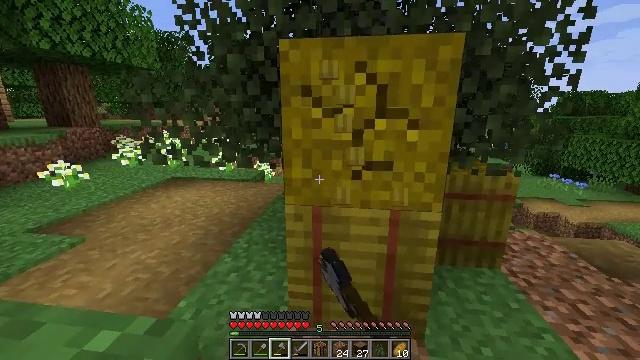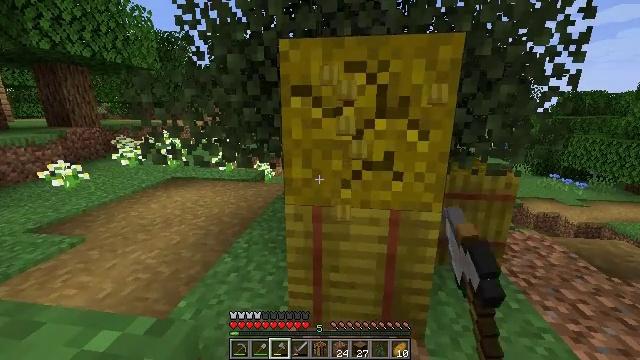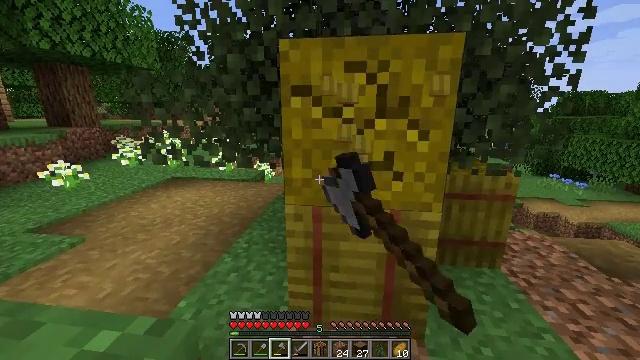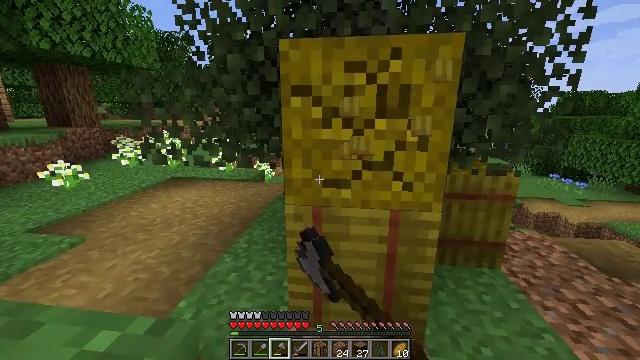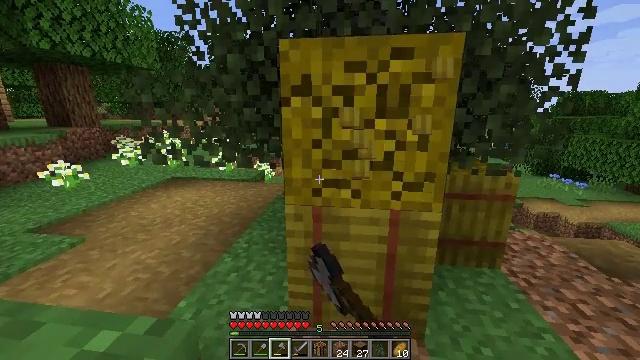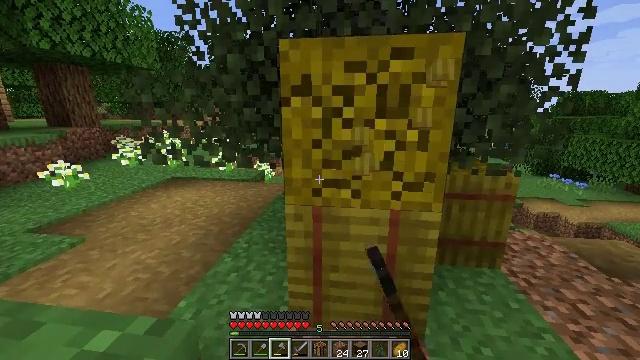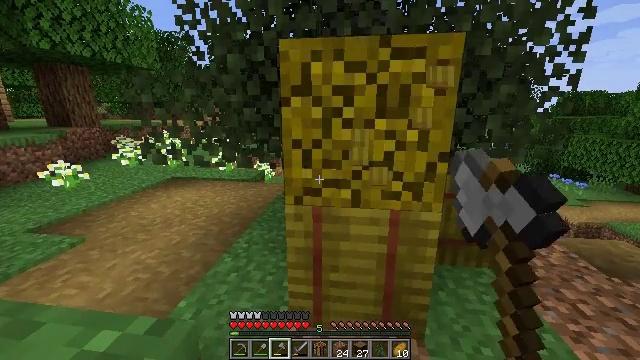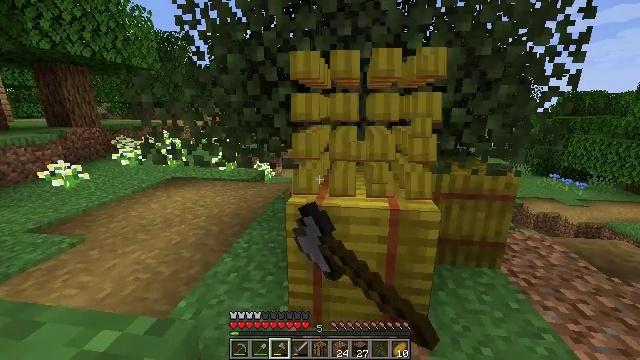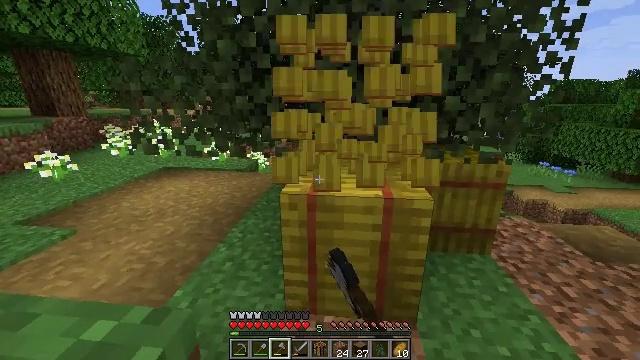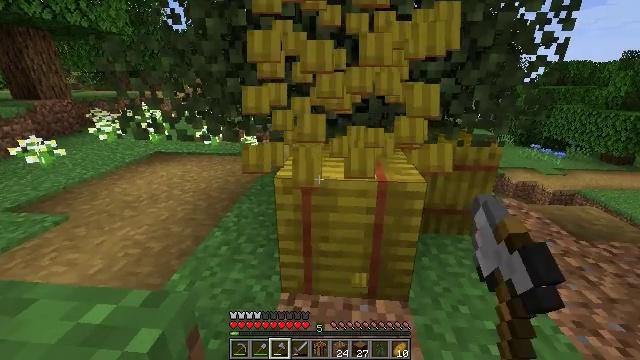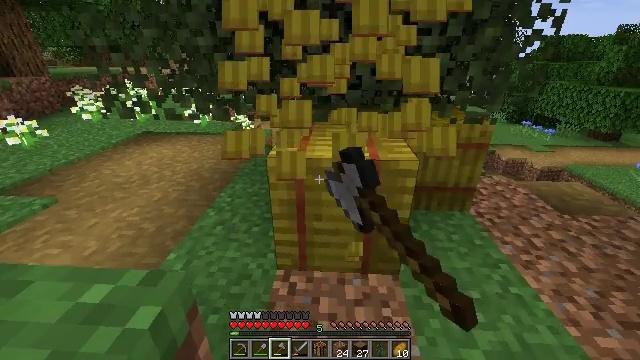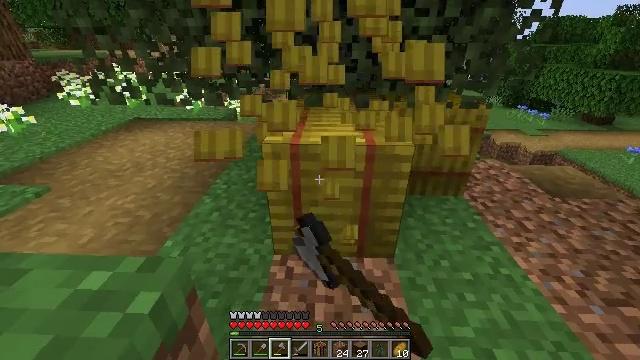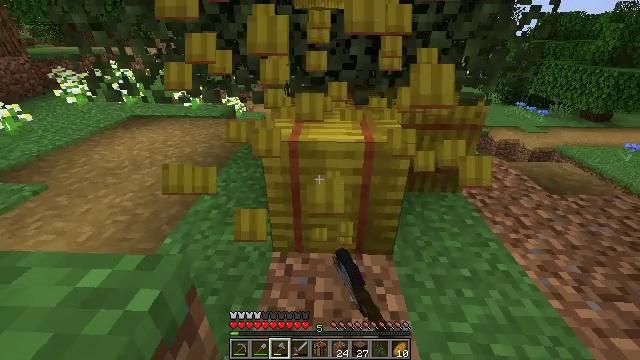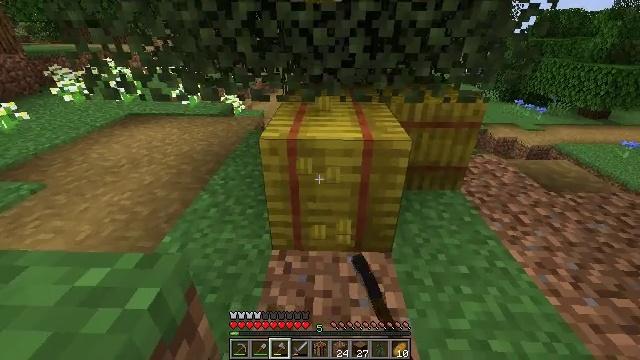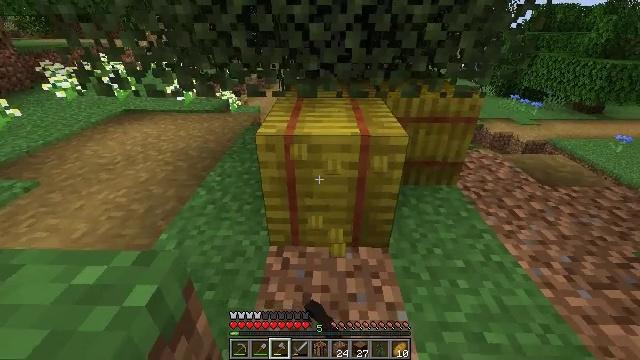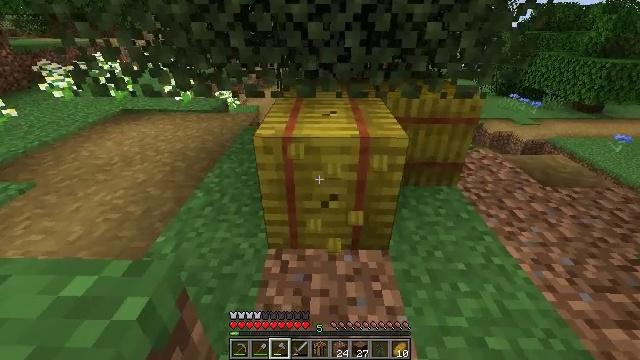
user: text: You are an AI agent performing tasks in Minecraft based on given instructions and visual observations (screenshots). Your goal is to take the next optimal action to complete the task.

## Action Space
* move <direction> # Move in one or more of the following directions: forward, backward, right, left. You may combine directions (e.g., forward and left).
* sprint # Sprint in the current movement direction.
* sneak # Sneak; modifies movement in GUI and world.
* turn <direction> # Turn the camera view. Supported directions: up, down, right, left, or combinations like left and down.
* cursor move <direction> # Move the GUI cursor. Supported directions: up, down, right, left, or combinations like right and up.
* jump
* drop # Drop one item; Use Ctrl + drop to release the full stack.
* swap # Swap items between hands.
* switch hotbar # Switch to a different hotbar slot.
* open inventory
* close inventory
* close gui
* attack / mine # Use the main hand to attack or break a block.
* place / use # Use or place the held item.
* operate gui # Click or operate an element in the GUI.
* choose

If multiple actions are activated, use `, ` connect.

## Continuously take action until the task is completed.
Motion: motion action
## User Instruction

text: Attack the hay block to get hay.
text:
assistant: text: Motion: attack / mine
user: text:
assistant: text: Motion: attack / mine
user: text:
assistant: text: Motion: attack / mine
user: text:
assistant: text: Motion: attack / mine
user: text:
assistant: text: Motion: attack / mine
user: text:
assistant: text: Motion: attack / mine
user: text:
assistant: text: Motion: attack / mine
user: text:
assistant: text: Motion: turn right and down, attack / mine
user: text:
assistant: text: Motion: turn right and down, attack / mine
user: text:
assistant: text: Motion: turn right and down, attack / mine
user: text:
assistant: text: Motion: turn right and down, attack / mine
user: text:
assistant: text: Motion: attack / mine
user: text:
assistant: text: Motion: attack / mine
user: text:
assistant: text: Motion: attack / mine
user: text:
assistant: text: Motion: move forward, attack / mine
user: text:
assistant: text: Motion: move forward, attack / mine
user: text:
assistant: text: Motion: move forward, attack / mine
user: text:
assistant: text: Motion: move forward, turn right and down, attack / mine
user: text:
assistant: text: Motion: turn down, attack / mine
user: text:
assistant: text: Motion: attack / mine
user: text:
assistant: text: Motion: attack / mine
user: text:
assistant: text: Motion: attack / mine
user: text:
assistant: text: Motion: attack / mine
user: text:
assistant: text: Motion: attack / mine
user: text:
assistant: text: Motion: attack / mine
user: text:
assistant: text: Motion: attack / mine
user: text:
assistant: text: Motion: attack / mine
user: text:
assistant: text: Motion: attack / mine
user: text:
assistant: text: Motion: attack / mine
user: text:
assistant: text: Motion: attack / mine